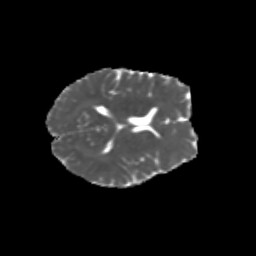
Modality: MD
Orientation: axial
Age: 38
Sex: female
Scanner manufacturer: siemens
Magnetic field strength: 3 T
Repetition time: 1.8 s
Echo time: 0.07 s